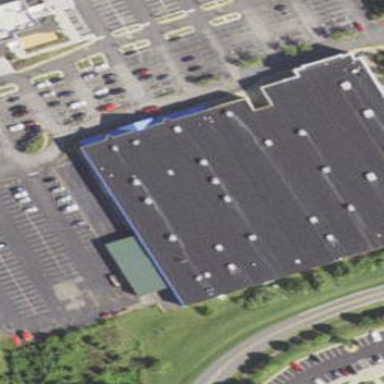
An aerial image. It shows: Retail building.